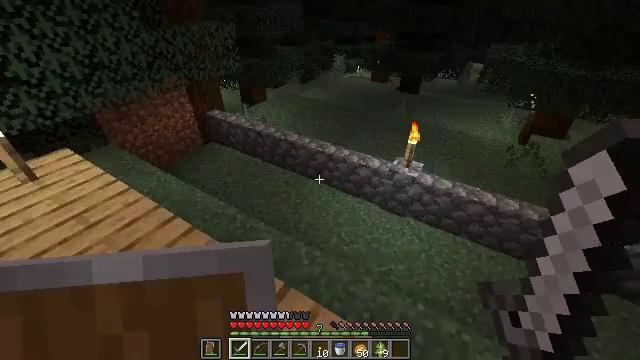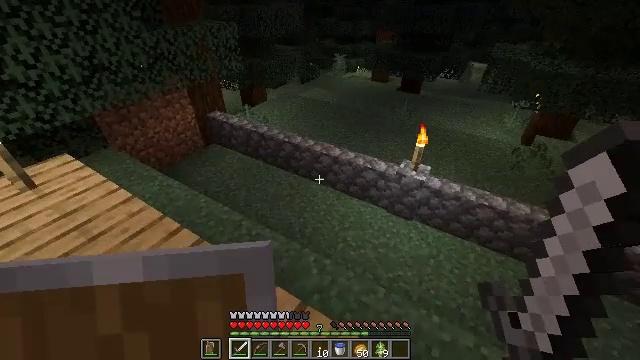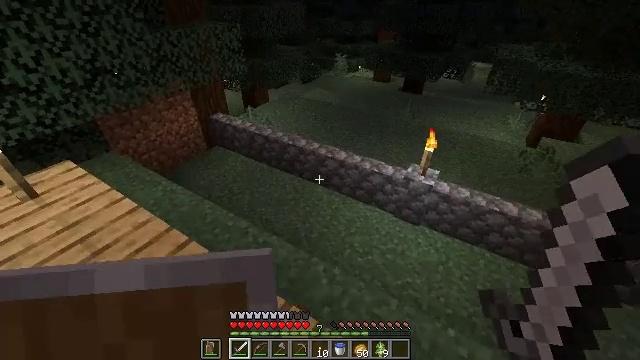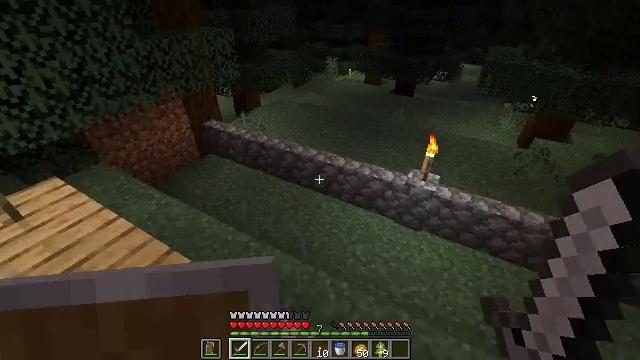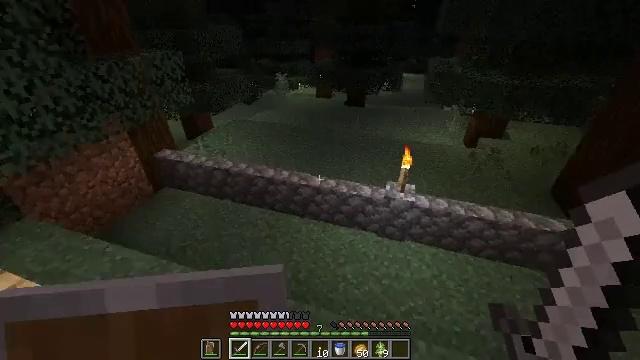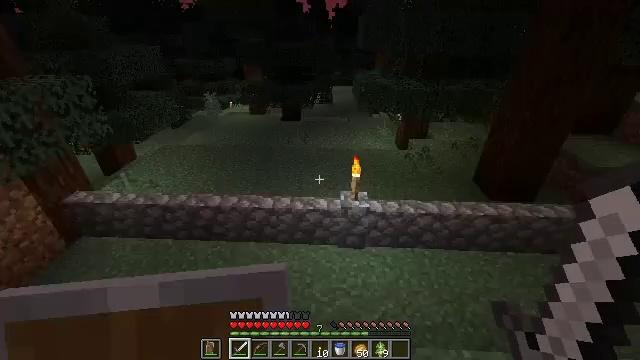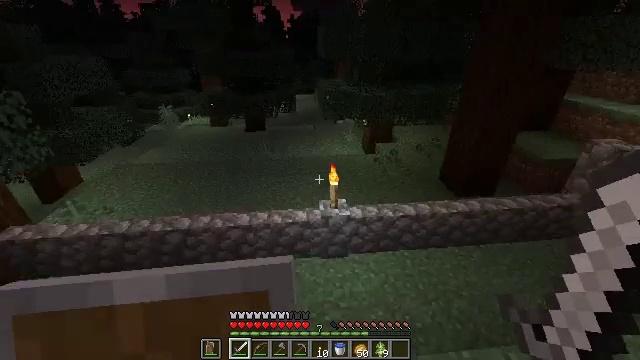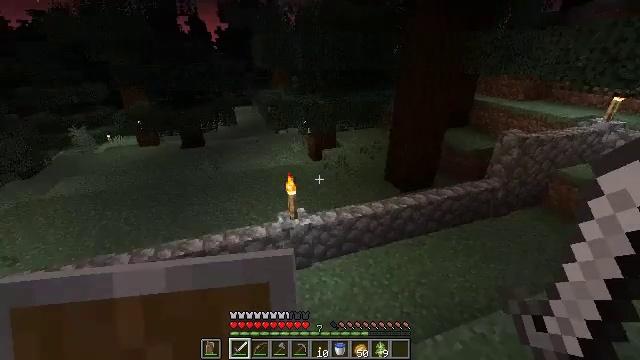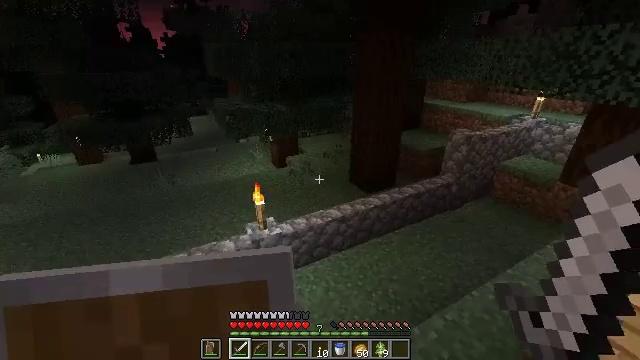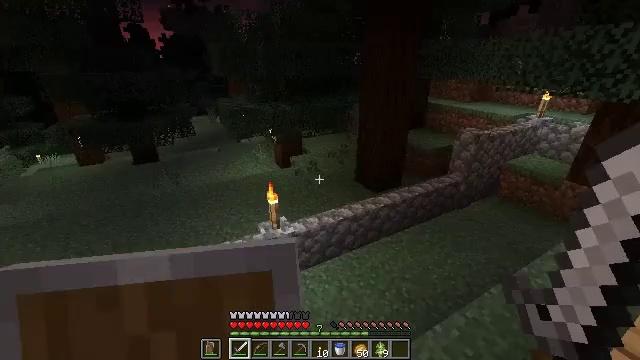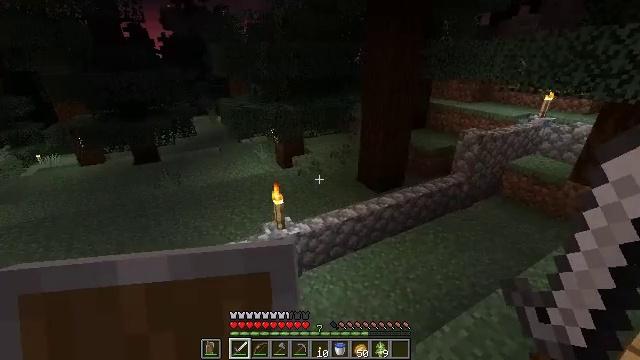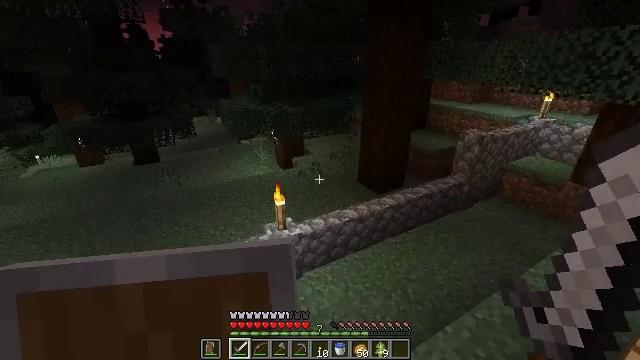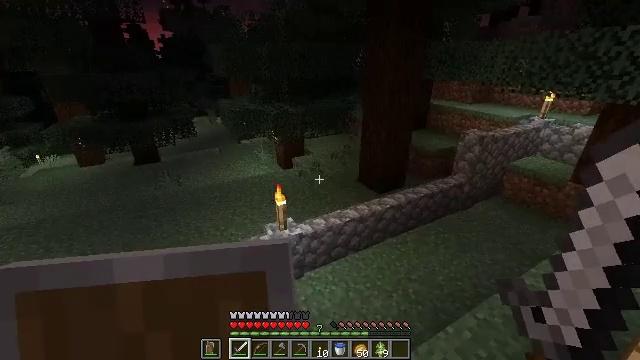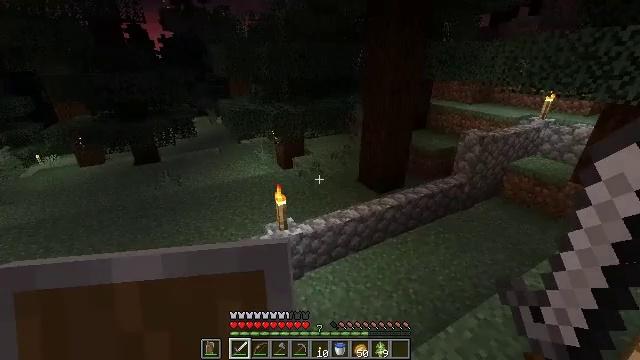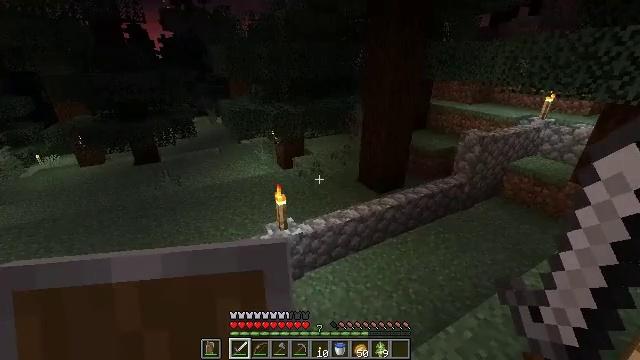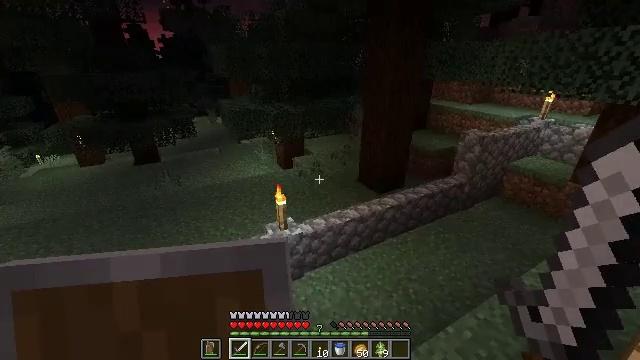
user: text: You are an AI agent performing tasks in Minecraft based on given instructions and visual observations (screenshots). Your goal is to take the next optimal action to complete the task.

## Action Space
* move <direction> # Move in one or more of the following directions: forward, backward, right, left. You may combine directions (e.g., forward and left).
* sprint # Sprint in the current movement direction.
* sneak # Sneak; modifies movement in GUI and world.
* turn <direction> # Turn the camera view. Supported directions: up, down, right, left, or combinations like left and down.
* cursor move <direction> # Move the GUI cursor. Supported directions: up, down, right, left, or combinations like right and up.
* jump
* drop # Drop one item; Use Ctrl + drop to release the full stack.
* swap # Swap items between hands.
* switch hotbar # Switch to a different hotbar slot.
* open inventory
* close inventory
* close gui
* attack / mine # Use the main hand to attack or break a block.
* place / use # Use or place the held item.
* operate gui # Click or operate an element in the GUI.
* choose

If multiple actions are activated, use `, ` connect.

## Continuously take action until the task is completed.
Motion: motion action
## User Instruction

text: Remove the blue bed from its location.
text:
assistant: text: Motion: move forward and move left
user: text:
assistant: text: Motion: move forward and move left
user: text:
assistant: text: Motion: move forward and move left, turn right
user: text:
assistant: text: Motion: move forward and move left, turn right and up
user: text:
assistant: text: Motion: move forward and move left, turn right and up
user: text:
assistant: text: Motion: move forward and move left, turn right and up
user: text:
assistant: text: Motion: move left, turn right and up
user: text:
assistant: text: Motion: move left, turn right and up
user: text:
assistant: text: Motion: no_op
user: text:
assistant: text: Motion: no_op
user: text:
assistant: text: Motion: no_op
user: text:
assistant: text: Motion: no_op
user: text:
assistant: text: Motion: no_op
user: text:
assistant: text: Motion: no_op
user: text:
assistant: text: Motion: no_op
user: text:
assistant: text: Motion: no_op
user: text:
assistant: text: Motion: move right, turn left and down
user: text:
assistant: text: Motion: move right, turn left and down
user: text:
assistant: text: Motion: move right, turn left and down
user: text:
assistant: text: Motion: turn left
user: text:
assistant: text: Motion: turn left
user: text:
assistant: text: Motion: no_op
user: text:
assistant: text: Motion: no_op
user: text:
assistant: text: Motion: no_op
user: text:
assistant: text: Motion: no_op
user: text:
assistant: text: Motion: no_op
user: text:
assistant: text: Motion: no_op
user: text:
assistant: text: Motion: no_op
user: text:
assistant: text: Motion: turn right
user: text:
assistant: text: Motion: turn right and up